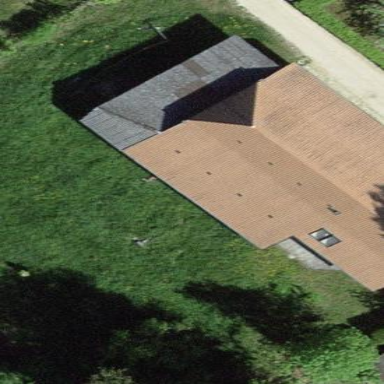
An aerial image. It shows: Farm building.